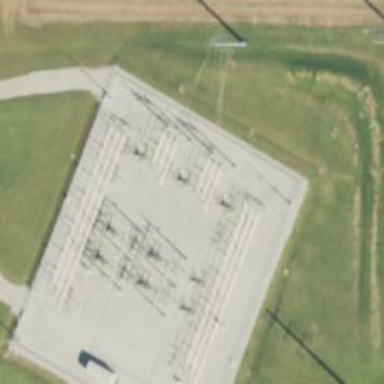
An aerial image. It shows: Fenced power substation at the transmission level.